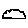
Label: cloud